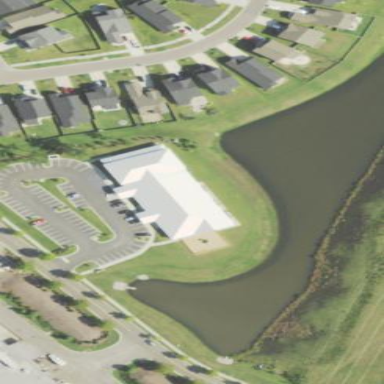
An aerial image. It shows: Kindergarten building.